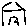
Label: house